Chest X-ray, PA view. Patient: 51 years old, sex M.
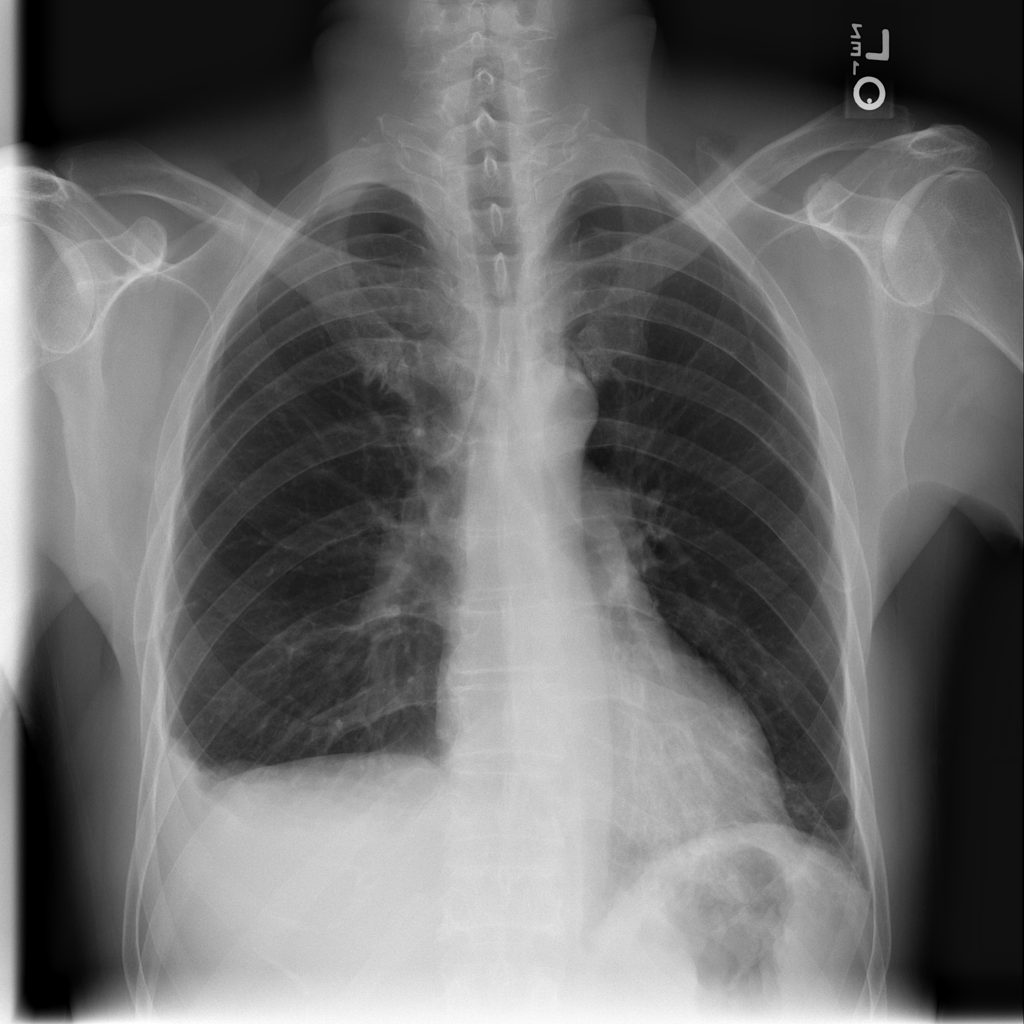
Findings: Atelectasis, Effusion